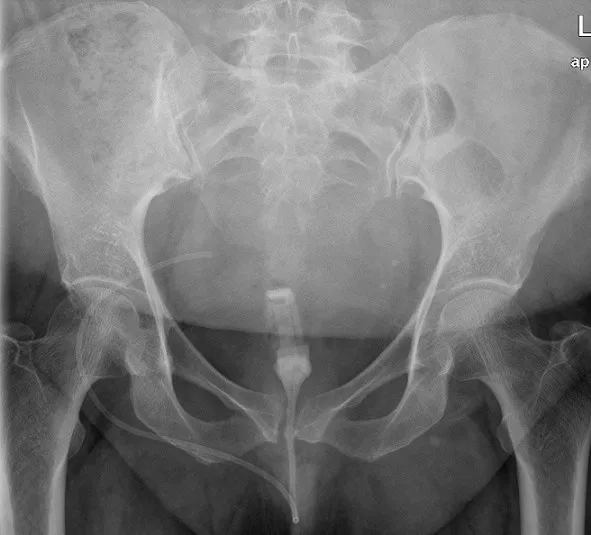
Pelvic X-RAY hours after the CT showed the gastric band and its connecting tube in the lower pelvis.
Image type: radiology (x_ray)